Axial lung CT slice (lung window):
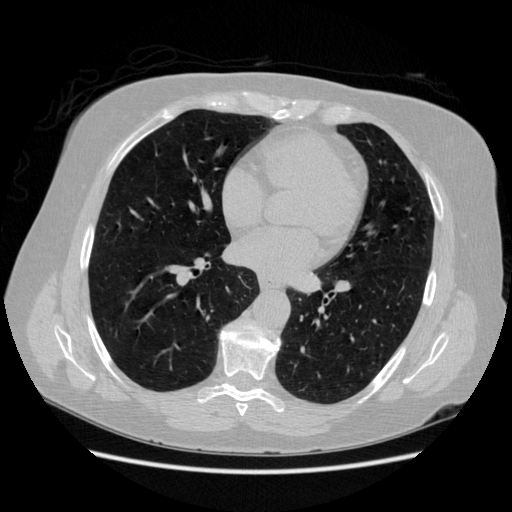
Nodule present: no